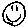
Label: smiley face